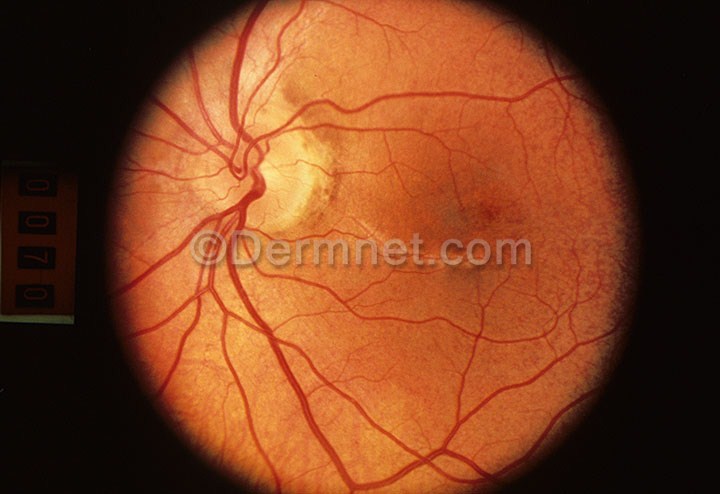
Disease: Systemic Disease